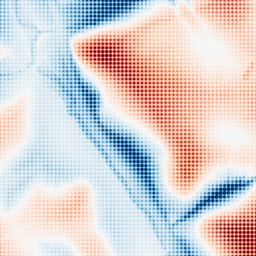
Category: trend_removal
Decomposition family: local_polynomial
Decomposition parameters: window_size: 101
degree: 1
Upsampling method: sinc_blackman
Upsampling parameters: scale: 8
kernel_size: 8
Upsampling scale: 8